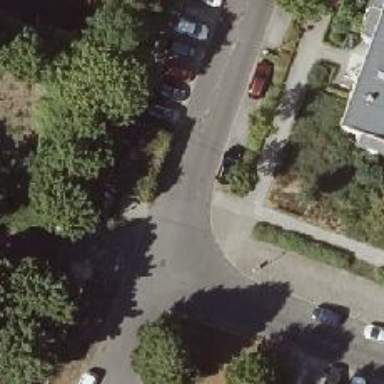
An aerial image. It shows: Residential road with separate asphalt sidewalk.